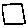
Label: square